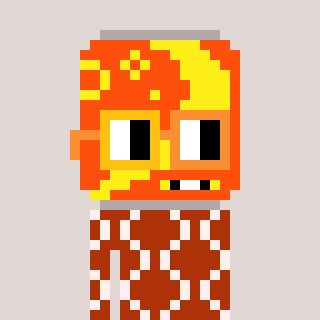
a pixel art character with square yellow and orange glasses, a pop-shaped head and a hotbrown-colored body on a warm background